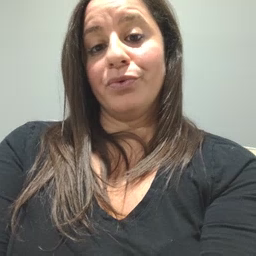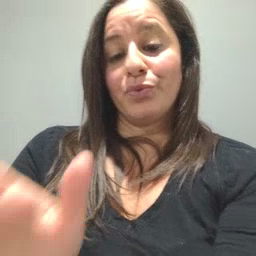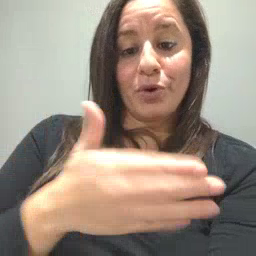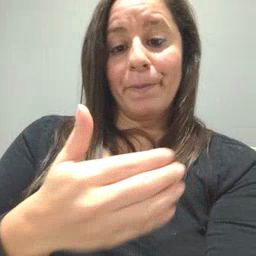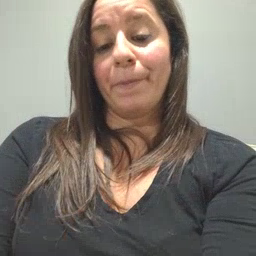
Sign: room